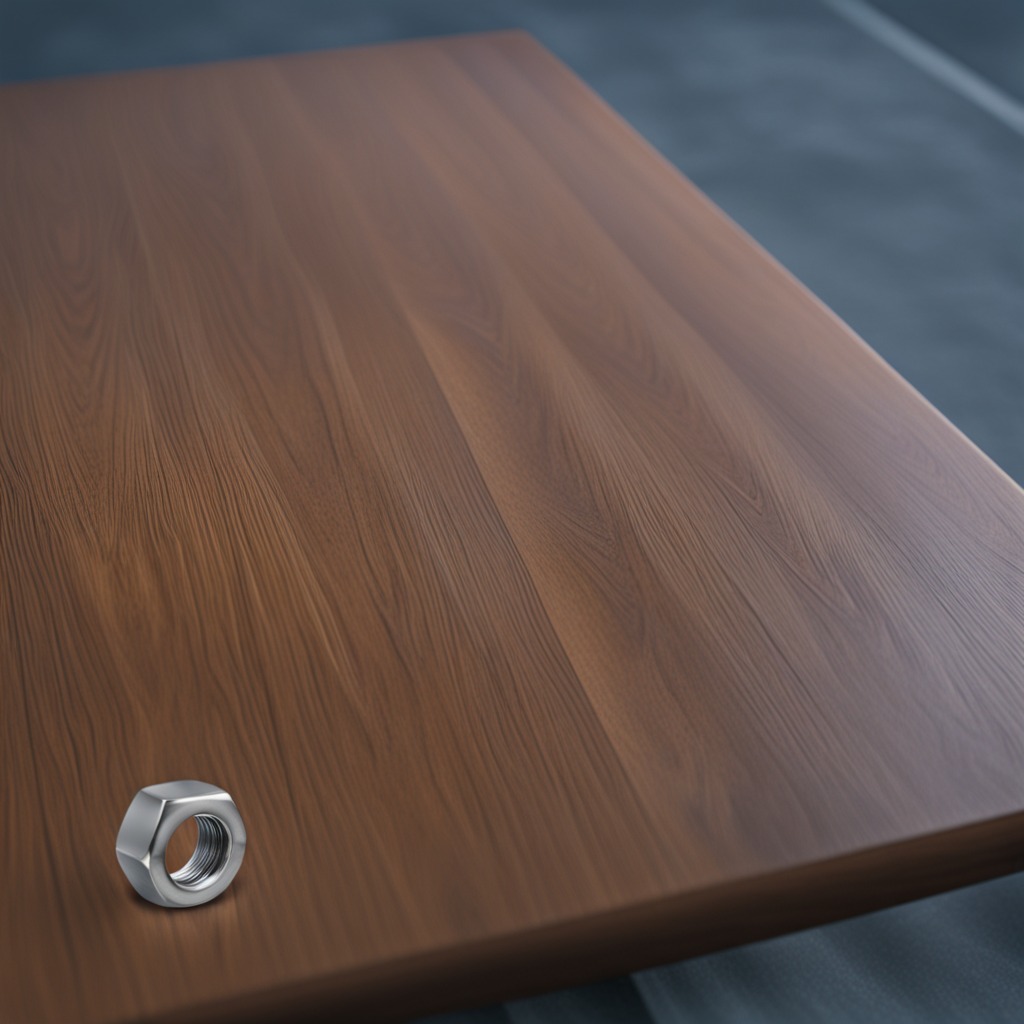
A metal nut is lying on a table with burn marks.